Question: Could someone help me with BrowseTo macro plsease? I cannot figure out one of the arguments in the this macro in ACCESS 2010 which is . I have this Form called "frm_navigation":

The names of all Tab are: nav_vacancies, nav_contacts, nav_organizations etc.
The field "Organization name" in the figure will hold the name from another table tbl_organizations. However, the Tab "Organizations" (the third from left) will display all info from the table tbl_organizations.
I would like to program a button that takes me to Organization Tab and set a current record according to the name displayed in the field "Organizations name".
So far I did it via DoCmd.OpenForm but it filters out all other records and opens a new window. I tried to set BrowseTo action as follows:
'''
DoCmd.BrowseTo acBrowseToForm, "frm_Organizations", "frm_navigation.nav_organizations", "[tbl_organizations].[PR_ID]=" & Me.cb_org_name.Value
'''
but I've got runtime error as my PathToSubformControl is wrong. How am I supposed to specify the path? I cannot understand the structure. It's supposed to follow this pattern: MainForm1.Subform1 > Form1.Subform1 but it's not explained what is what.
Thanks
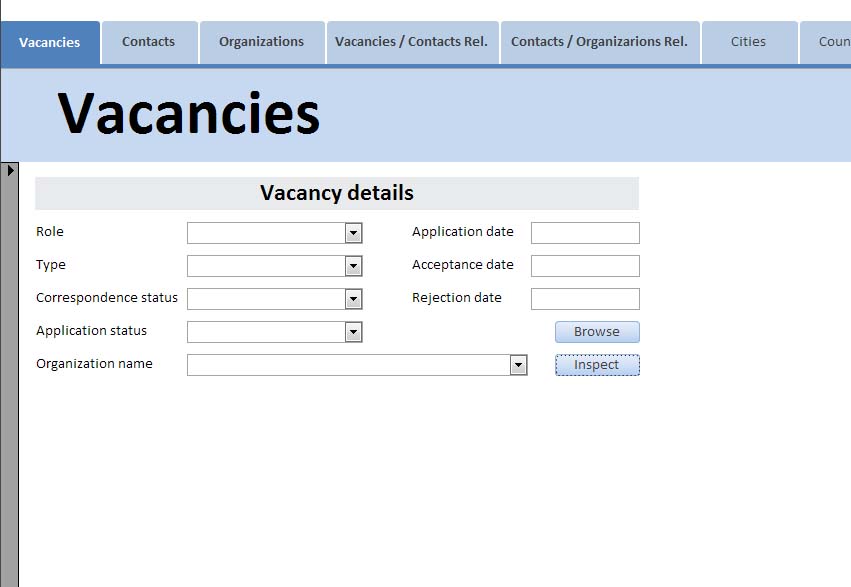
Answer: Very late reply, but...
In your code, needs to specify the name of the NavigationSubForm subform control (by default it is NavigationSubForm).
Let me try to re-state your command with generic names:
'''
DoCmd.BrowseTo acBrowseToForm, "frmToDisplayInNavSubCtl", "frmMainFormContainingNavSubFrmCtl.NavSubFrmCtl", ....criteria....
'''
So, in short, you need to go into design view on your frm_navigation form and determine the name of the NavigationSubForm control, not the names of the navigation buttons (e.g., nav_organizations, nav_vacancies, etc.) and use that after the dot, instead of .nav_organizations (the name of the button control).